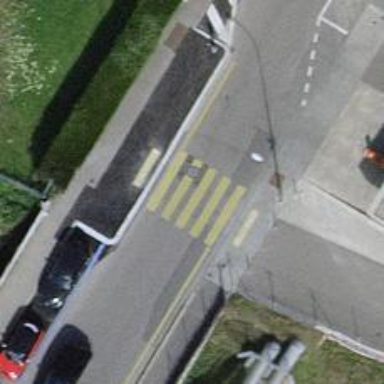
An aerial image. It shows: Uncontrolled zebra crossing on the road.